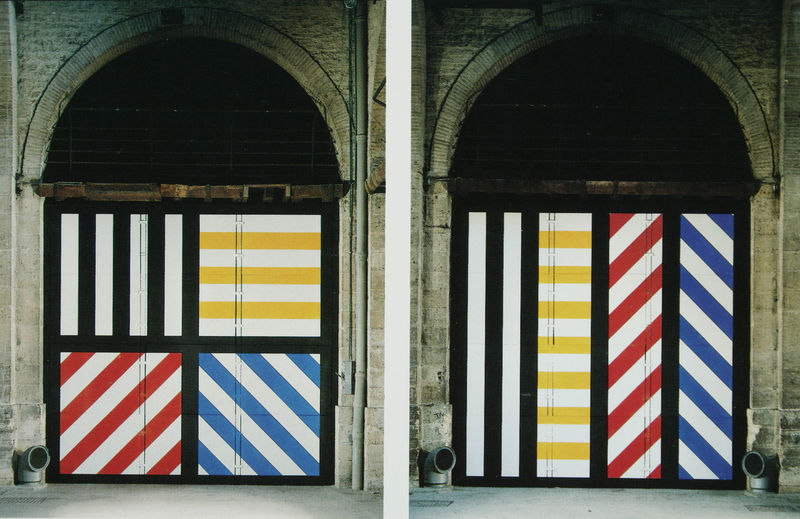
Titel: Installation Musée D'Art Contemporain, Bordeaux - 16-part drawing: All one-, two-, three- and four part combinations of 12'' (30 cm) parallel bands of lines in four directions
Künstler: Sol Lewitt
Standort: Bordeaux
Institution: Musée des Beaux-Arts de Bordeaux
Schlagwörter: blau, weiß, gelb, fenster, grau, holz, schwarz, tür, gebäude, rot, stein, gitter, schräg, bogen, türen, venedig, abstrakt, modern, mauer, linien, türe, rundbogen, gestreift, streifen, tor, foto, fotografie, photographie, rechtecke, bögen, eingang, rechteck, torbogen, quer, photo, senkrecht, quadrate, portal, tore, quader, rundbögen, diagonale, einfahrt, regenrohr, geometrie, quadrat, installation, längs, rohr, stallung, durchfahrt, torbögen, toreinfahrt, öffentlich, lüftung, querstriche, rohre, waagrecht, querlinien, klappen, geometrische abstraktion, fotogrfie, fotomontage, gelb rot, holztore, kust, lift, lüftungsrohre, public art, rohr7, zugangstore